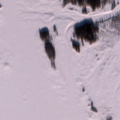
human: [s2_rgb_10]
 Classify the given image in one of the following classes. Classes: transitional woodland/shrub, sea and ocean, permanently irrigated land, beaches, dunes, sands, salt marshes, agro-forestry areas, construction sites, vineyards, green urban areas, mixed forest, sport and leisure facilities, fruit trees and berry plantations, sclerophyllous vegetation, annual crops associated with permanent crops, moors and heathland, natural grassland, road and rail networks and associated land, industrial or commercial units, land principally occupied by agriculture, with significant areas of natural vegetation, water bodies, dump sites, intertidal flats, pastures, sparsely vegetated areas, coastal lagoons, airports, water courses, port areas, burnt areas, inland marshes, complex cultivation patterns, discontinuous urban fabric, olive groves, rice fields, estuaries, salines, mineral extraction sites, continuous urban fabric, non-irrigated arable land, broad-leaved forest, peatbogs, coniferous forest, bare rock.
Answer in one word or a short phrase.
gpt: land principally occupied by agriculture, with significant areas of natural vegetation, sea and ocean